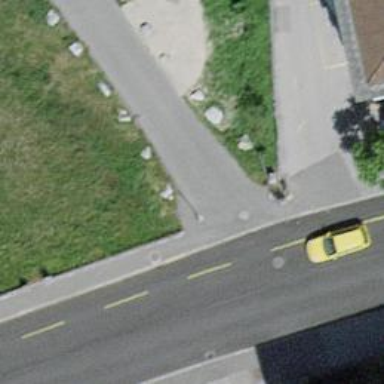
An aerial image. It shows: Bollard.